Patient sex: M
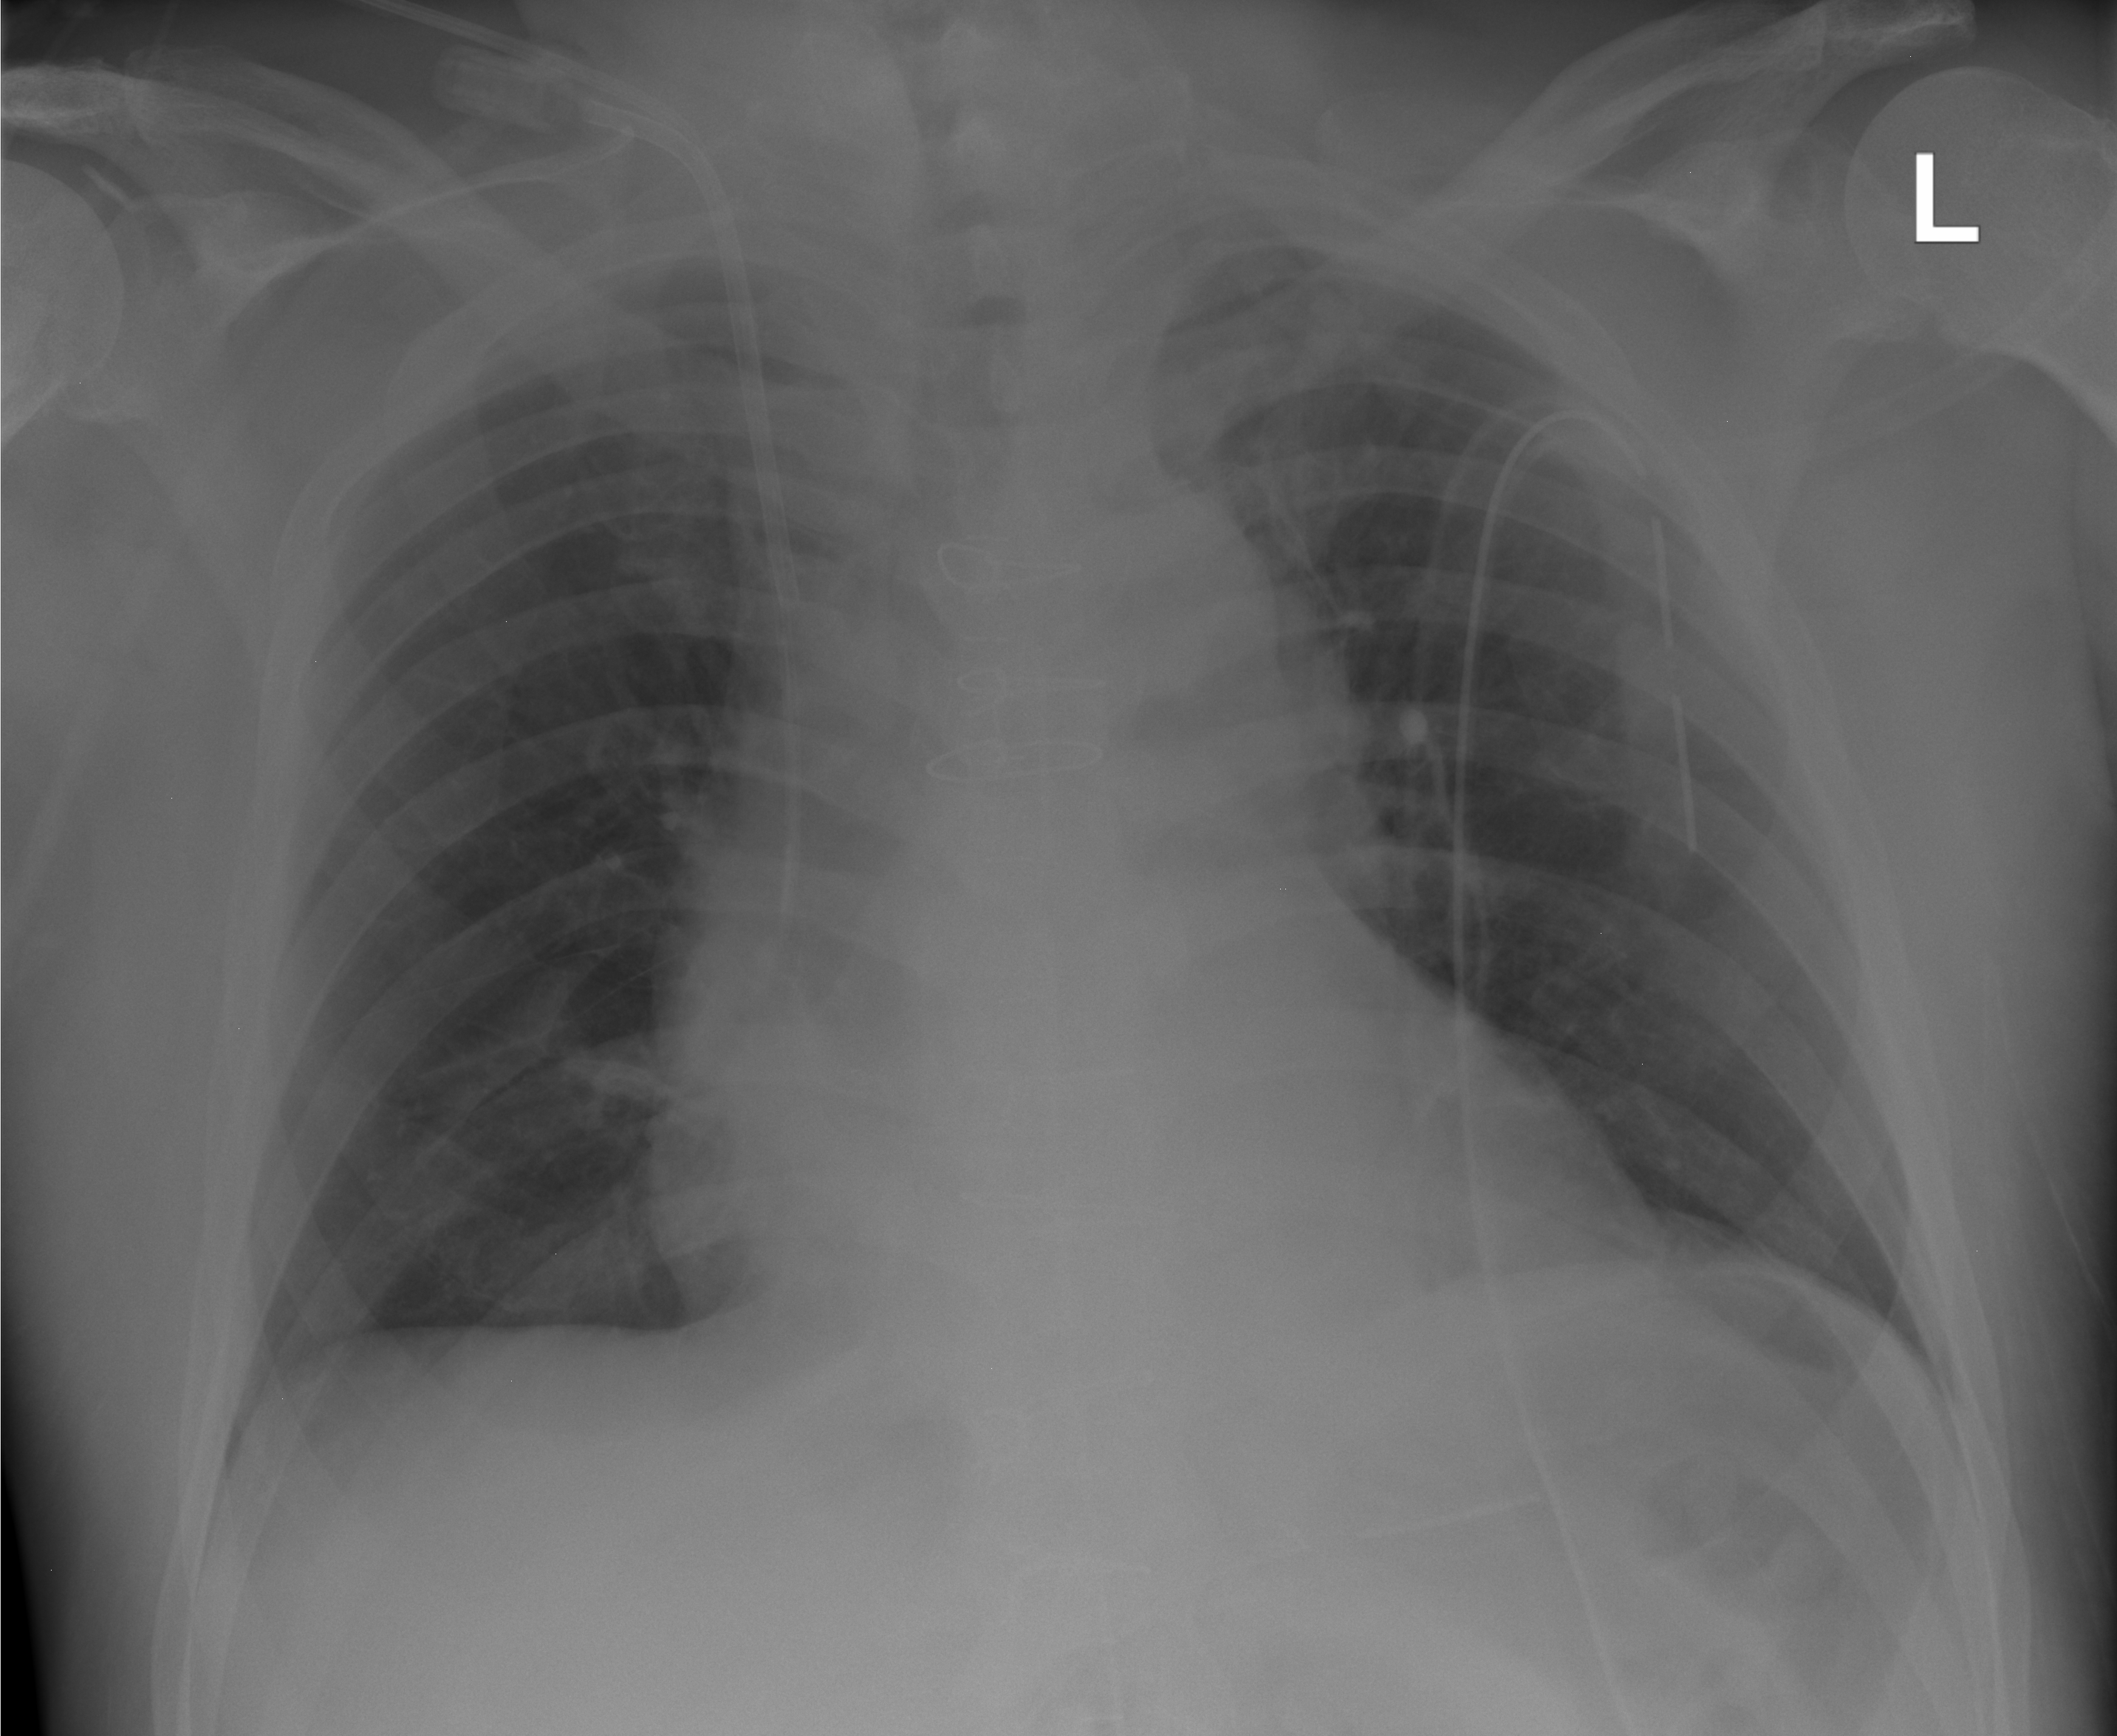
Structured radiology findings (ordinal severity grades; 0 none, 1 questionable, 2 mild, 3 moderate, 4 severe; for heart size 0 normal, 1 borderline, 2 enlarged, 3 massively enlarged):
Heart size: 2
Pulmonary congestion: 1
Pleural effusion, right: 0
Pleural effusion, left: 0
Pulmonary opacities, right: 0
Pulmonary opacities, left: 0
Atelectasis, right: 1
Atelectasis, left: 1